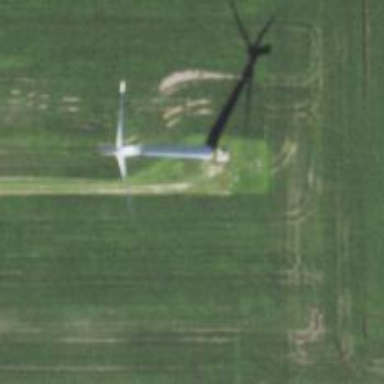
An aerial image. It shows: Wind turbine generator that utilizes wind as its source for generating electricity. It is of the horizontal axis type.